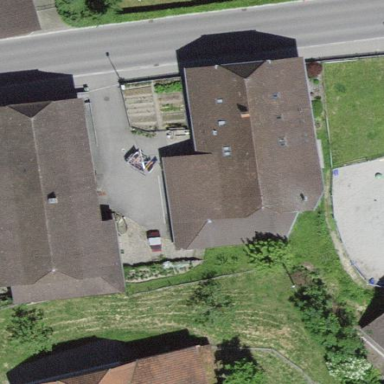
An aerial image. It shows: Residential building.